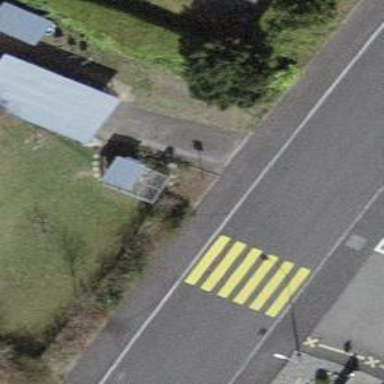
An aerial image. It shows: Kerb serving as barrier.